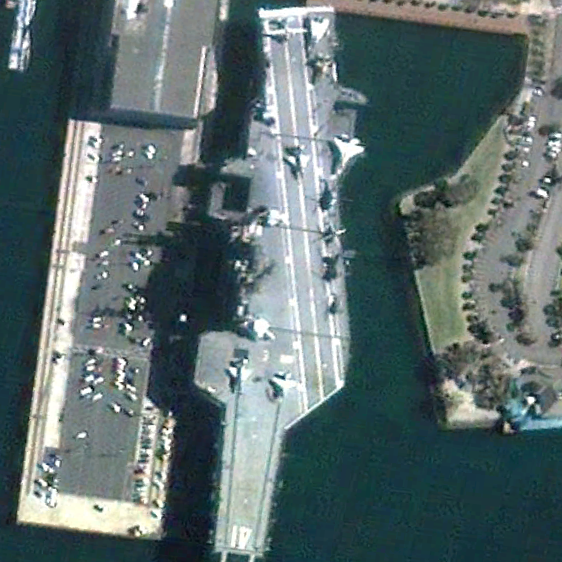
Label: Midway-class_aircraft_carrier